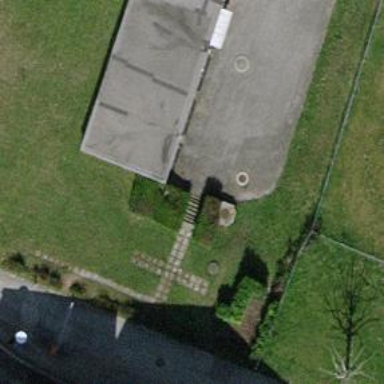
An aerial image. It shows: Set of cobblestone steps.